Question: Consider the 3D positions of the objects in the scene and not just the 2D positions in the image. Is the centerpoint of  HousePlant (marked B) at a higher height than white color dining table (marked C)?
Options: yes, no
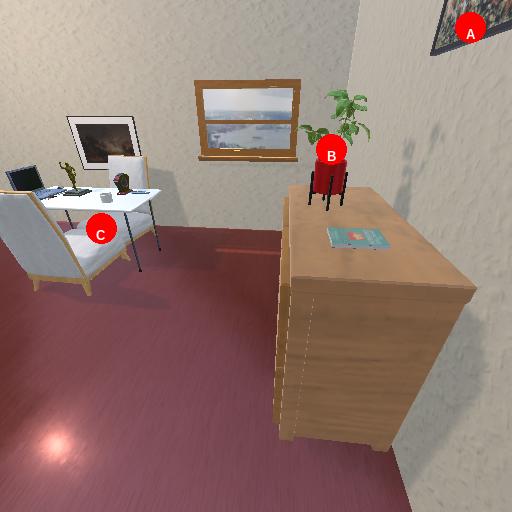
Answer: yes